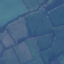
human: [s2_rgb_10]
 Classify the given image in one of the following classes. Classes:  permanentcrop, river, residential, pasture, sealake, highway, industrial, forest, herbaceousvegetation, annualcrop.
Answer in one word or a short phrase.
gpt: Pasture